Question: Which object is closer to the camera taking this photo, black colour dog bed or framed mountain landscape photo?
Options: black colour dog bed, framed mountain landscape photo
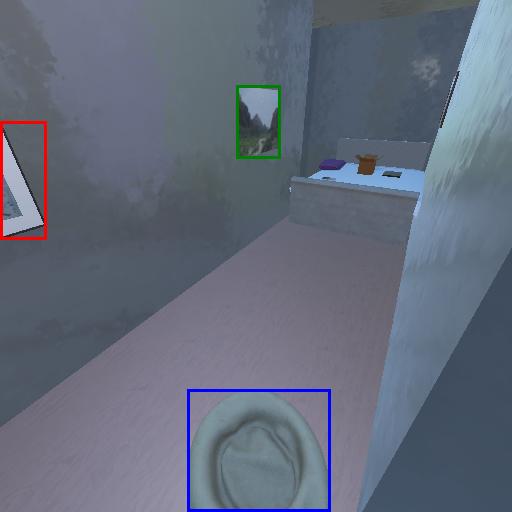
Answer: black colour dog bed